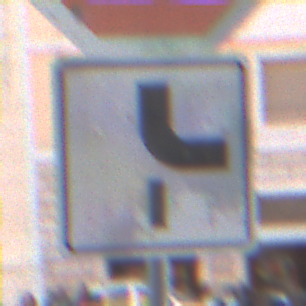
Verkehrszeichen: VerlaufVorfahrtsstrasse10
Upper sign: Stop
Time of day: SunriseSunset
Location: Outdoor (Urban)
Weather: Clear
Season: NotSpecified
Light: Natural